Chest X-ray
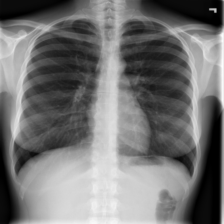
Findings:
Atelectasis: negative
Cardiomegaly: negative
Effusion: negative
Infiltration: negative
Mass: negative
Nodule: negative
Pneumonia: negative
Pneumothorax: negative
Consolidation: negative
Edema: negative
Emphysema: negative
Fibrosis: negative
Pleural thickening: negative
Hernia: negative